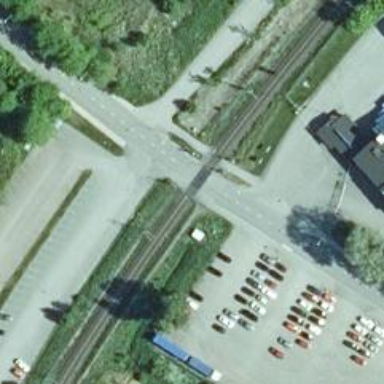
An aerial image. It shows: Railway crossing with lights and saltire. The crossing is fully barricaded.